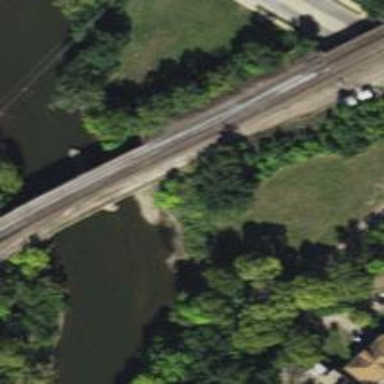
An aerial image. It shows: Railway bridge.